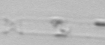
Label: Cerataulina_pelagica